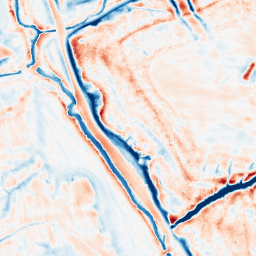
Category: edge_preserving
Decomposition family: bilateral
Decomposition parameters: d: 21
sigma_color: 75
sigma_space: 150
Upsampling method: edge_directed
Upsampling parameters: scale: 4
Upsampling scale: 4